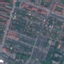
Land use / land cover: Residential